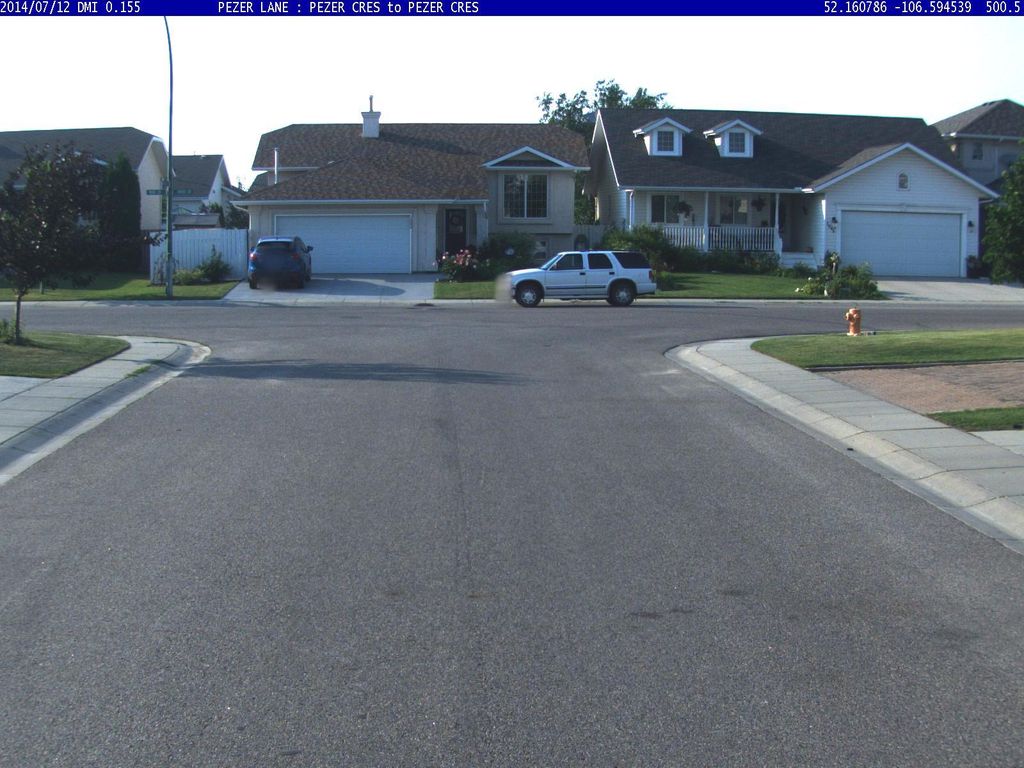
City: saskatoon